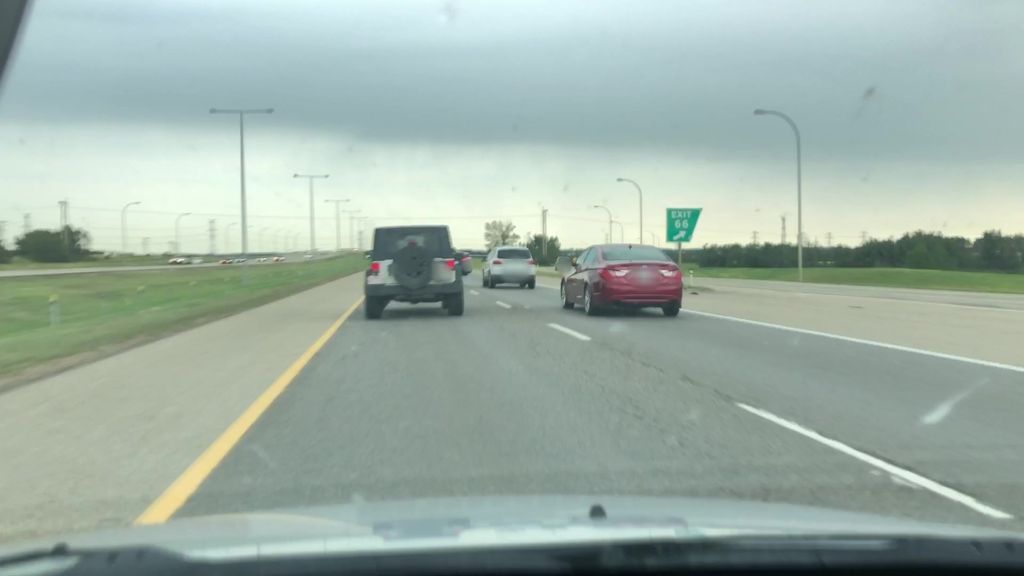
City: edmonton